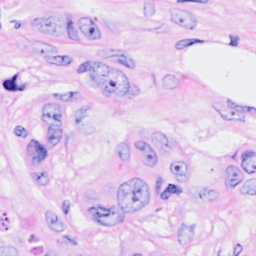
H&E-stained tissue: Breast